Question: So I have the following array:
'''
c = np.array([[1,2,3],
[4,5,6],
[7,8,9]])
'''
I want to change the 2nd column values that are greater than 2 to 99, and the following boolean assignment works for that purpose:
'''
c[c[:,1] > 2,1] = 99
'''
However, from my understanding, the following code should also be able to achieve the same:
'''
c[c[:,1] > 2] = 99
'''
Yet it does not? Anyone able to illuminate why that is??

The first code in the above image shows the wrong code, and the 2nd image shows the right code with the right effect. I can't wrap my head at all around why the first doesn't work.
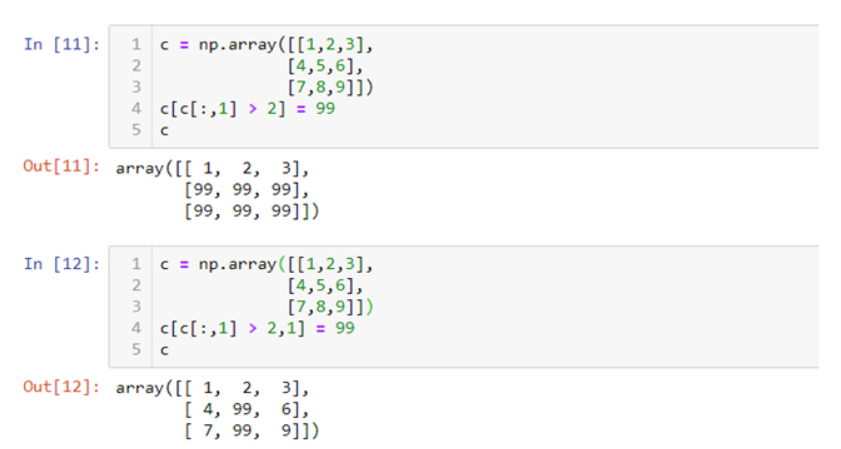
Answer: 'c[:,1]' will return a vector that contains booleans. For each row in 'c' a boolean that specifies if the value in the second column is larger than two, so:
'''
>>> c[:,1] > 2
array([False, True, True])
'''
This indeed is correct:
'''
c[:,1] > 2 | c
----------------------
False | 1 2 3
True | 4 5 6
True | 7 8 9
'''
So now we have a boolean mask, and that means we are going to assign the columns of all the rows where it is 'True'. So that means that the items in boldface here will be updated:
'''
c[:,1] > 2 | c
----------------------
False | 1 2 3
True | 4 5 6
True | 7 8 9
'''
Indeed, when we process this, we obtain:
'''
>>> c[c[:,1] > 2] = 99
>>> c
array([[ 1, 2, 3],
[99, 99, 99],
[99, 99, 99]])
'''
If you however specify 'c[np.array(False, True, True), 1]', you only assign to the second column, so then the items that will be updated are:
'''
c[:,1] > 2 | c
----------------------
False | 1 2 3
True | 4 5 6
True | 7 8 9
'''
This again holds when we process this:
'''
>>> c[c[:,1] > 2, 1] = 99
>>> c
array([[ 1, 2, 3],
[ 4, 99, 6],
[ 7, 99, 9]])
'''